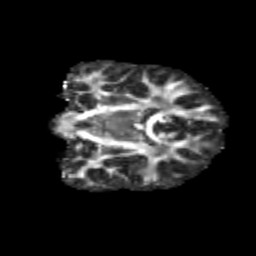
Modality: FA
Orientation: coronal
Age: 13
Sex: male
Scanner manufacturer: siemens
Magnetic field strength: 3 T
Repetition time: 3.8 s
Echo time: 0.07 s